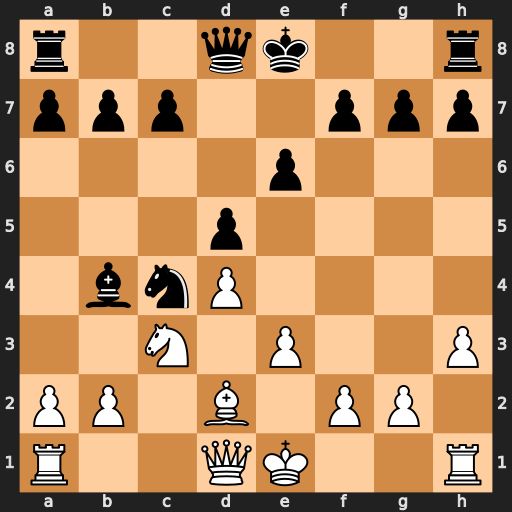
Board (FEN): r2qk2r/ppp2ppp/4p3/3p4/1bnP4/2N1P2P/PP1B1PP1/R2QK2R
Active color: w
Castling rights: KQkq
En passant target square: -
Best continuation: Qa4+ c6 Qxb4